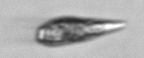
Label: Euglena